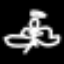
Label: angel